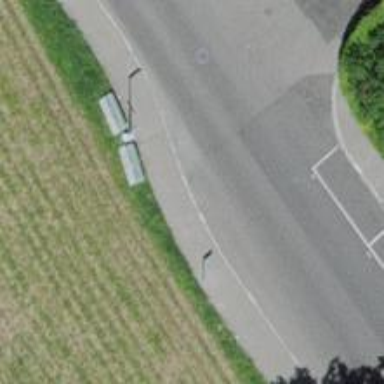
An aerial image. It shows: Bench.